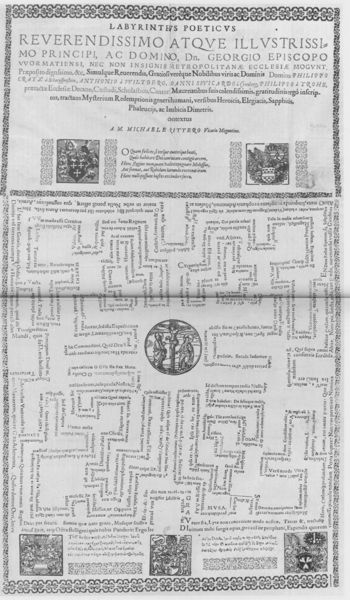
Titel: Labyrinthvs poeticvs
Künstler: Michael Ritter
Standort: Wolfenbüttel
Institution: Herzog August Bibliothek
Schlagwörter: weiß, grau, schwarz, skizze, zeichnung, anlage, park, muster, ornament, barock, johannes, rahmen, bild, renaissance, kreis, rund, garten, holzschnitt, schrift, bilder, papier, grafik, graphik, bischof, ornamente, buch, medaillon, kreuz, druck, seite, illustration, schwarzweiß, text, buchstaben, überschrift, worte, quadrate, wappen, kreuzigung, gedicht, erzbischof, plan, quadrat, texte, labyrinth, beschreibung, wort, poesie, zeichnungen, latein, lateinisch, einrahmung, wörter, irrgarten, falz, majuskel, eahmen, weoiss, wortlabyrinth, wortspiel, helmzier, latin, principi, barockzeit, umlaufen, helmwulst, poetic, poeticus